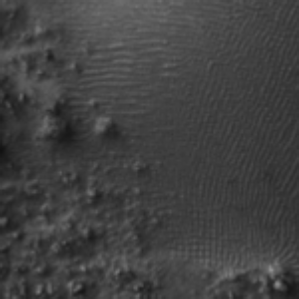
Label: frost